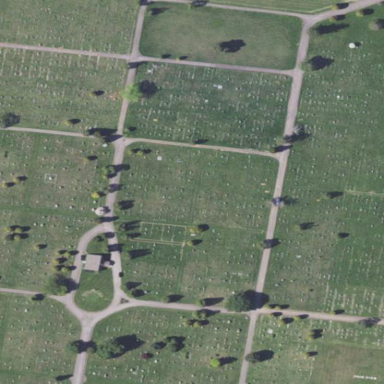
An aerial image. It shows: Cemetery.